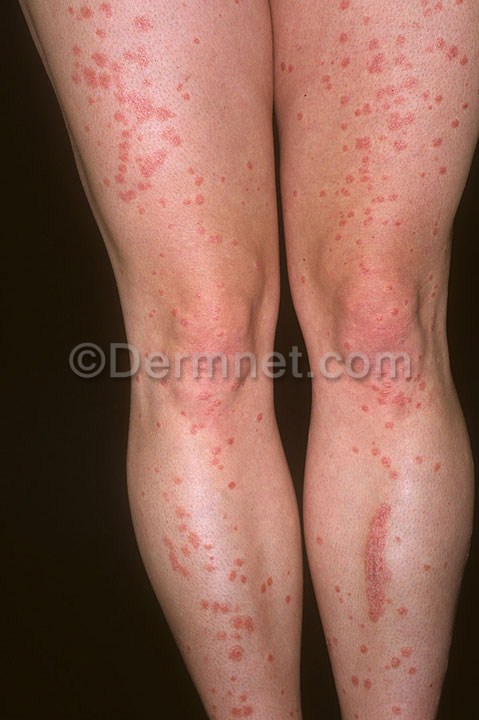
Disease: Psoriasis pictures Lichen Planus and related diseases